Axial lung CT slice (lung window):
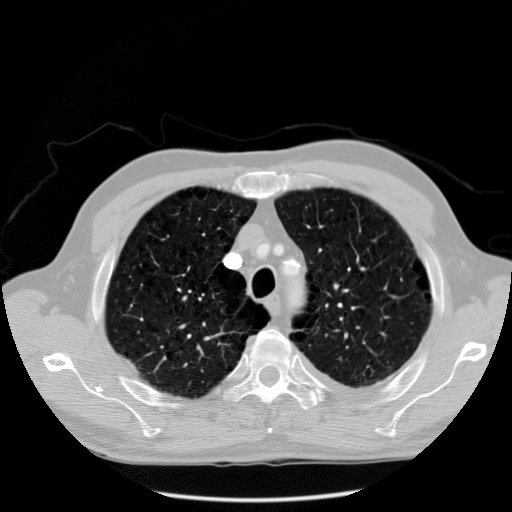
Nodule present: no